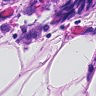
Metastatic tissue present: yes